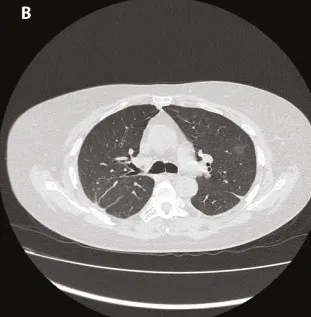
High-resolution computed tomography scan of the chest. (B) in the resolution phase, after treatment
with corticosteroids, showing improvement in the GGO globally but with persistence of some
centrilobular ground-glass nodules in the right lung posteriorly.
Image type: radiology (ct)